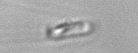
Label: Chaetoceros_throndsenii